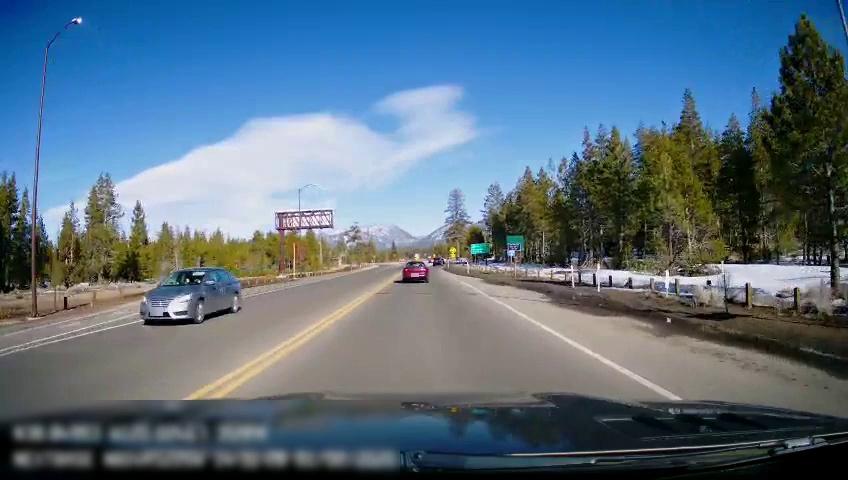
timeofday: Day
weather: Sunny
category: Drivable Space
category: Vehicles | Car
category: Vehicles | SUV
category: Vehicles | Car
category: Lanes | Current Lane
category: Lanes | Opposite Lane
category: Lanes | Current Lane
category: Lanes | Opposite Lane
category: Lanes | Opposite Lane
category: Traffic | Signs
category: Traffic | Signs
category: Traffic | Signs